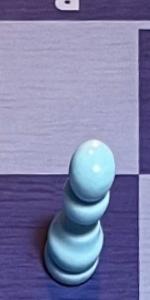
Label: Pawn_White